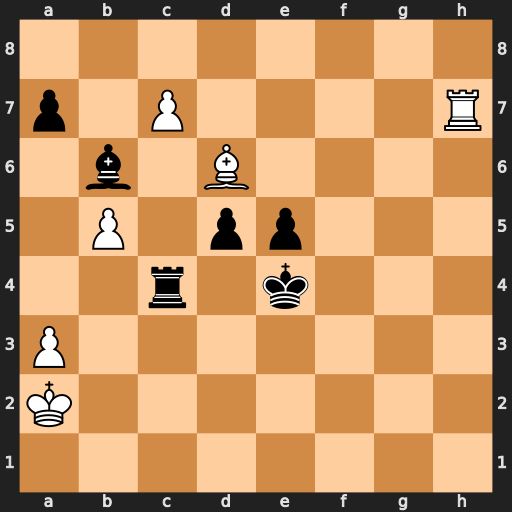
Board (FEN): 8/p1P4R/1b1B4/1P1pp3/2r1k3/P7/K7/8
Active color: w
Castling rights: -
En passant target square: -
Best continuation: Rh4+ Ke3 Rxc4